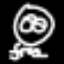
Label: frog